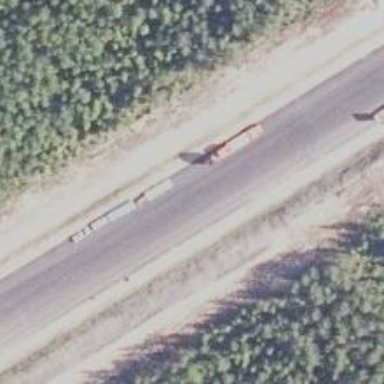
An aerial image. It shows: Trunk highway.